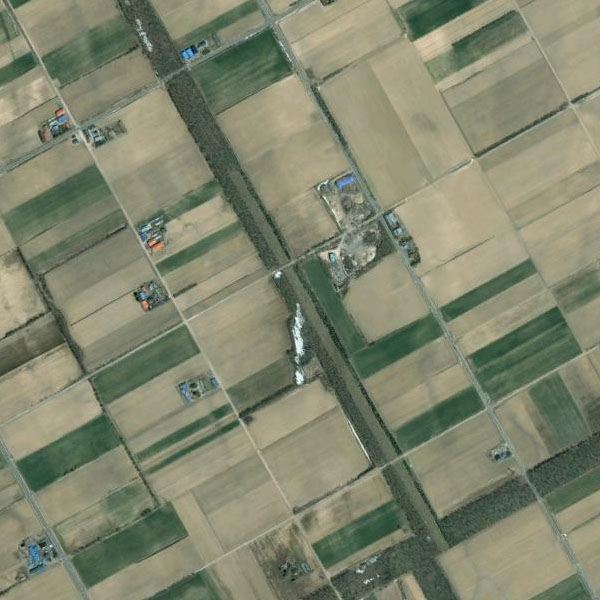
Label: Farmland